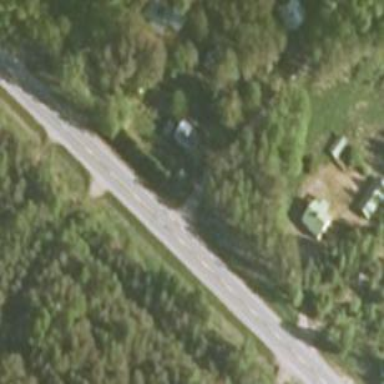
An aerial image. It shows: Asphalt road classified as primary highway.